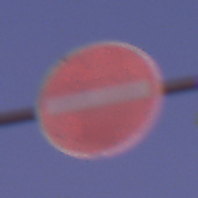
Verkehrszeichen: VerbotDerEinfahrt
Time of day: Dawn
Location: Outdoor (Nature)
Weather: PartlyCloudy
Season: NotSpecified
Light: Natural